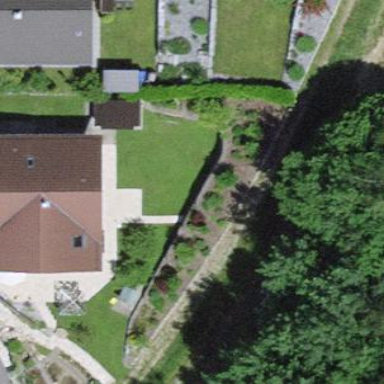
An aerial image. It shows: Garden area designated for leisure land.